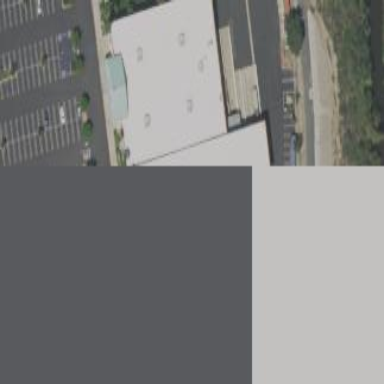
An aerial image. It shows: Retail building.